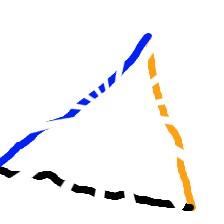
Shape: triangle